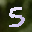
Label: 5